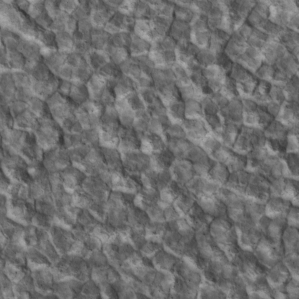
Label: non_frost